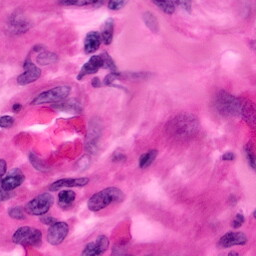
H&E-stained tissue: Pancreatic